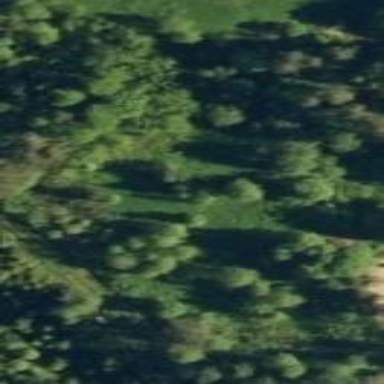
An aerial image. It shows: Beautiful meadow.